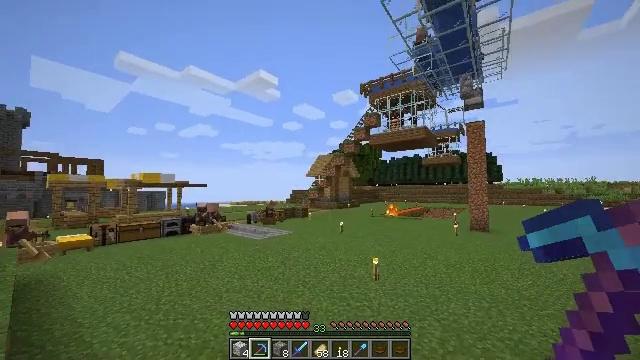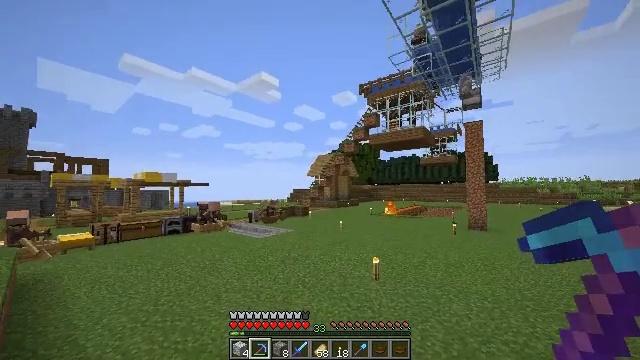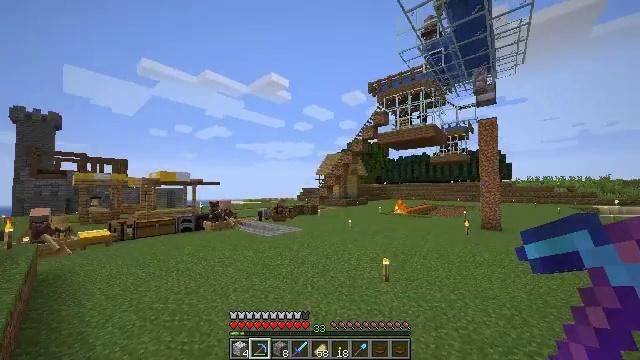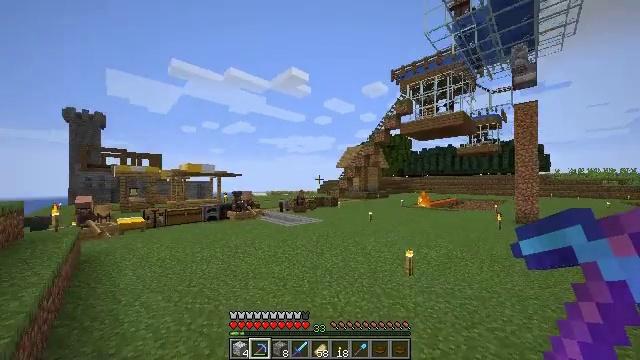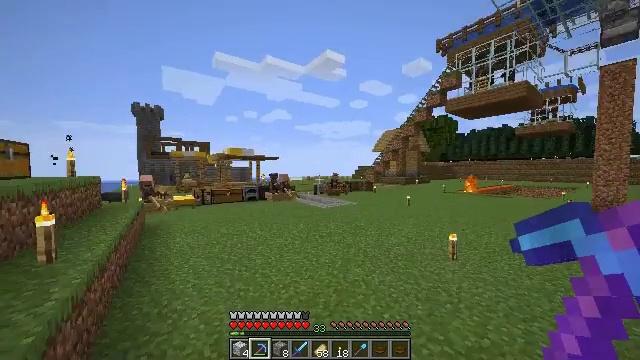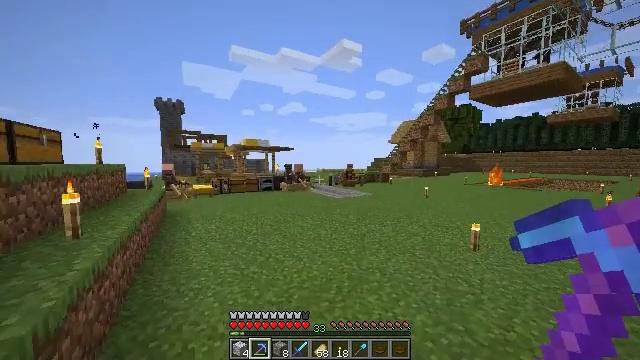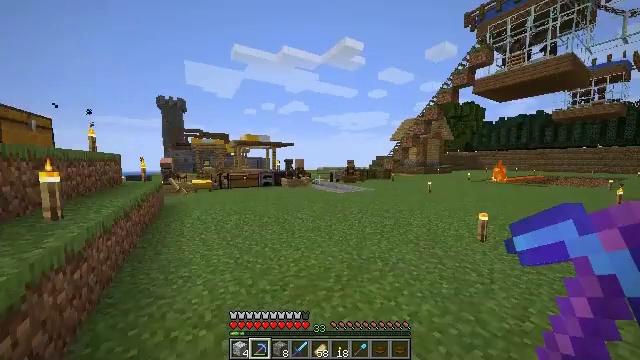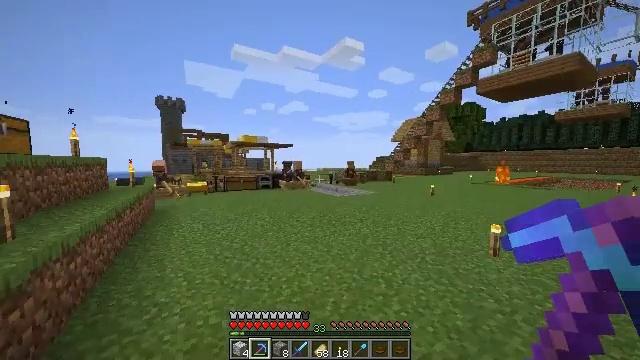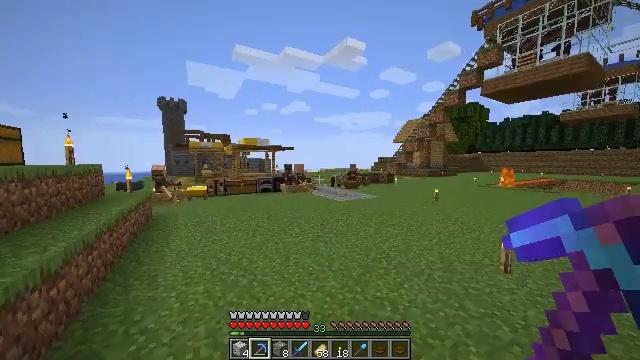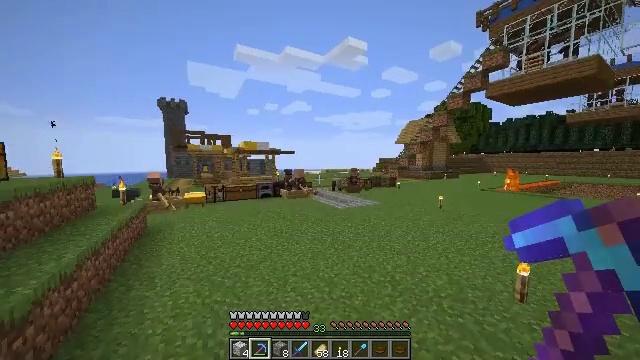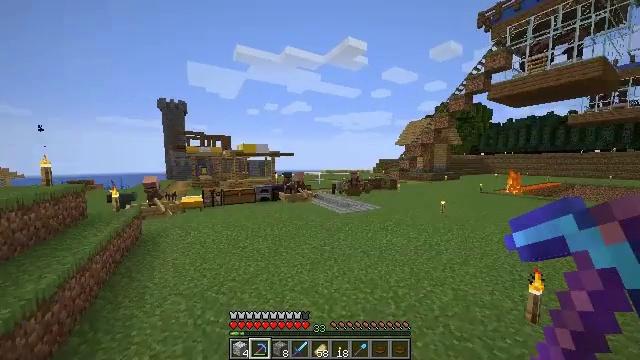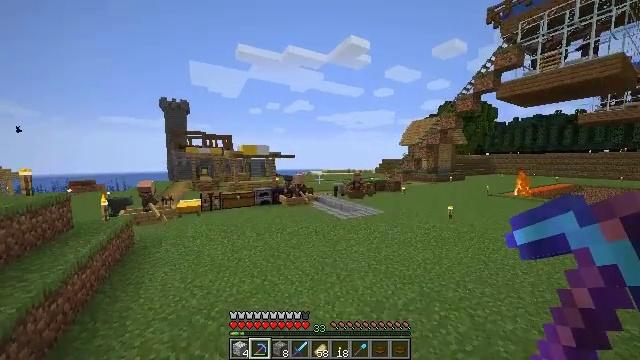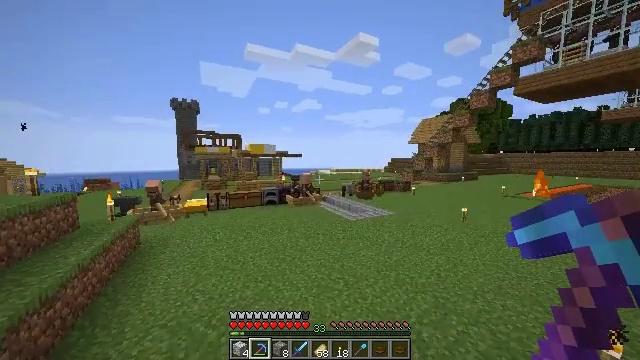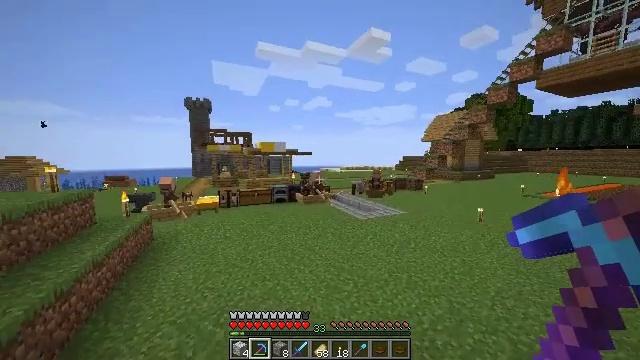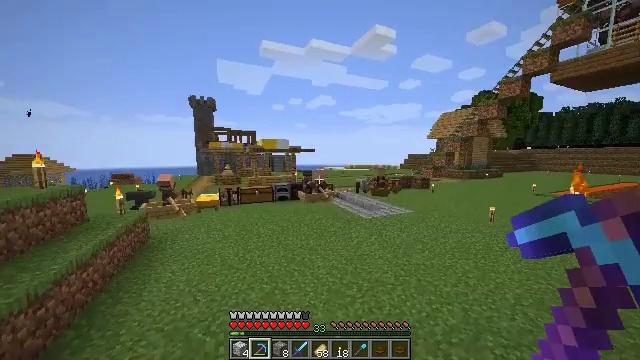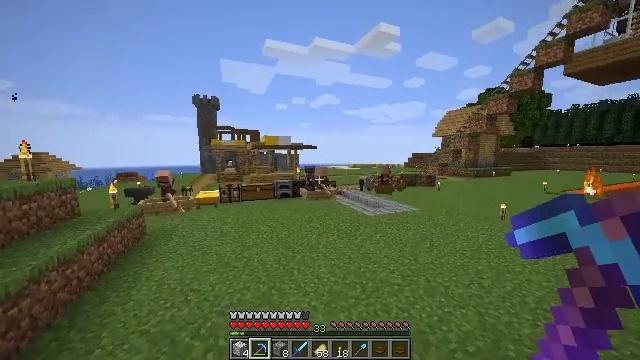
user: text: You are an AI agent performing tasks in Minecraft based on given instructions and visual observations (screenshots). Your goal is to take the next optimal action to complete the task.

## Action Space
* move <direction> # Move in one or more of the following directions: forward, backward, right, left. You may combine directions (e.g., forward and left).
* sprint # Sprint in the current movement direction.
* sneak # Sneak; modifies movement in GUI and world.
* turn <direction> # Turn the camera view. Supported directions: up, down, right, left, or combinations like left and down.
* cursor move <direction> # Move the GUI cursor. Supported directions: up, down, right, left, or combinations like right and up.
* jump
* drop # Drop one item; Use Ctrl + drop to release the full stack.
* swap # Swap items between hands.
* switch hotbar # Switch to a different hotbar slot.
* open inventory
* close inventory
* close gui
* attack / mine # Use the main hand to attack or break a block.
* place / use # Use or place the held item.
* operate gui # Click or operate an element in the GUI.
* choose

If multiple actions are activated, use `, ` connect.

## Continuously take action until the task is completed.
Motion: motion action
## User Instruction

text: Create a diamond hoe using diamonds and sticks.
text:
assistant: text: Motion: move forward, sprint
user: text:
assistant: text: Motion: move forward, sprint, turn left
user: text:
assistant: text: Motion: move forward, turn left and down, jump
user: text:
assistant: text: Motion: move forward, turn left and down, jump
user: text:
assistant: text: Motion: move forward, turn left and down, jump
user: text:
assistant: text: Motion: move forward, jump
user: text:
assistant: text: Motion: move forward, jump
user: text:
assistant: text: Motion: move forward, jump
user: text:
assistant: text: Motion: move forward, jump
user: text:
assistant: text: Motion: move forward, jump
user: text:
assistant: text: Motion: move forward, jump
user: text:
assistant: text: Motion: move forward, turn left, jump
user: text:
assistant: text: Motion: move forward, turn left, jump
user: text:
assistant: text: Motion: move forward, turn left, jump
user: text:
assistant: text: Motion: move forward, jump
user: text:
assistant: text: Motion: move forward, sprint, turn left, jump
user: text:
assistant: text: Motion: move forward, sprint, turn left, jump
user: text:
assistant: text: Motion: move forward, sprint, turn left, jump
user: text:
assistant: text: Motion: move forward, sprint, jump
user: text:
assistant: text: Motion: move forward, jump
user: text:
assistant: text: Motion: move forward, jump
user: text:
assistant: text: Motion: move forward, jump
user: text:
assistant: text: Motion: move forward, jump
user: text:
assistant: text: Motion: move forward, jump
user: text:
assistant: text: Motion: move forward, jump
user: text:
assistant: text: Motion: move forward, jump
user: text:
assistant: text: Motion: move forward, jump
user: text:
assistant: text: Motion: move forward, jump
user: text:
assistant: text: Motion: move forward, sprint, jump
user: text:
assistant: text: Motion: move forward, sprint, jump